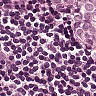
Metastatic tissue present: yes